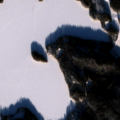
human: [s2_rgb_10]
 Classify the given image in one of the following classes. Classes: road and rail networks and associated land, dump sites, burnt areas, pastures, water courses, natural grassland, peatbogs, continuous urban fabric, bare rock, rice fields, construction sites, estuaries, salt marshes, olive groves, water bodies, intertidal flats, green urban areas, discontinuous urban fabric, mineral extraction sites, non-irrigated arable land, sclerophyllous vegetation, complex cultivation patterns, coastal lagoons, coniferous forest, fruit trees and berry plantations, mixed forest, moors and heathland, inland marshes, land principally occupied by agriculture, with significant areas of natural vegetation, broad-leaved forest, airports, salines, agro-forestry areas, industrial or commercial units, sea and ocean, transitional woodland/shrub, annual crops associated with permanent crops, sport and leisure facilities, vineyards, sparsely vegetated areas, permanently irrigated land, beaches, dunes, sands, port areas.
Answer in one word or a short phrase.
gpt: non-irrigated arable land, land principally occupied by agriculture, with significant areas of natural vegetation, coniferous forest, mixed forest, water bodies